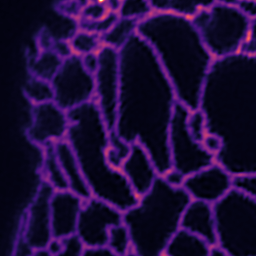
Label: Super-resolution ER image